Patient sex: M
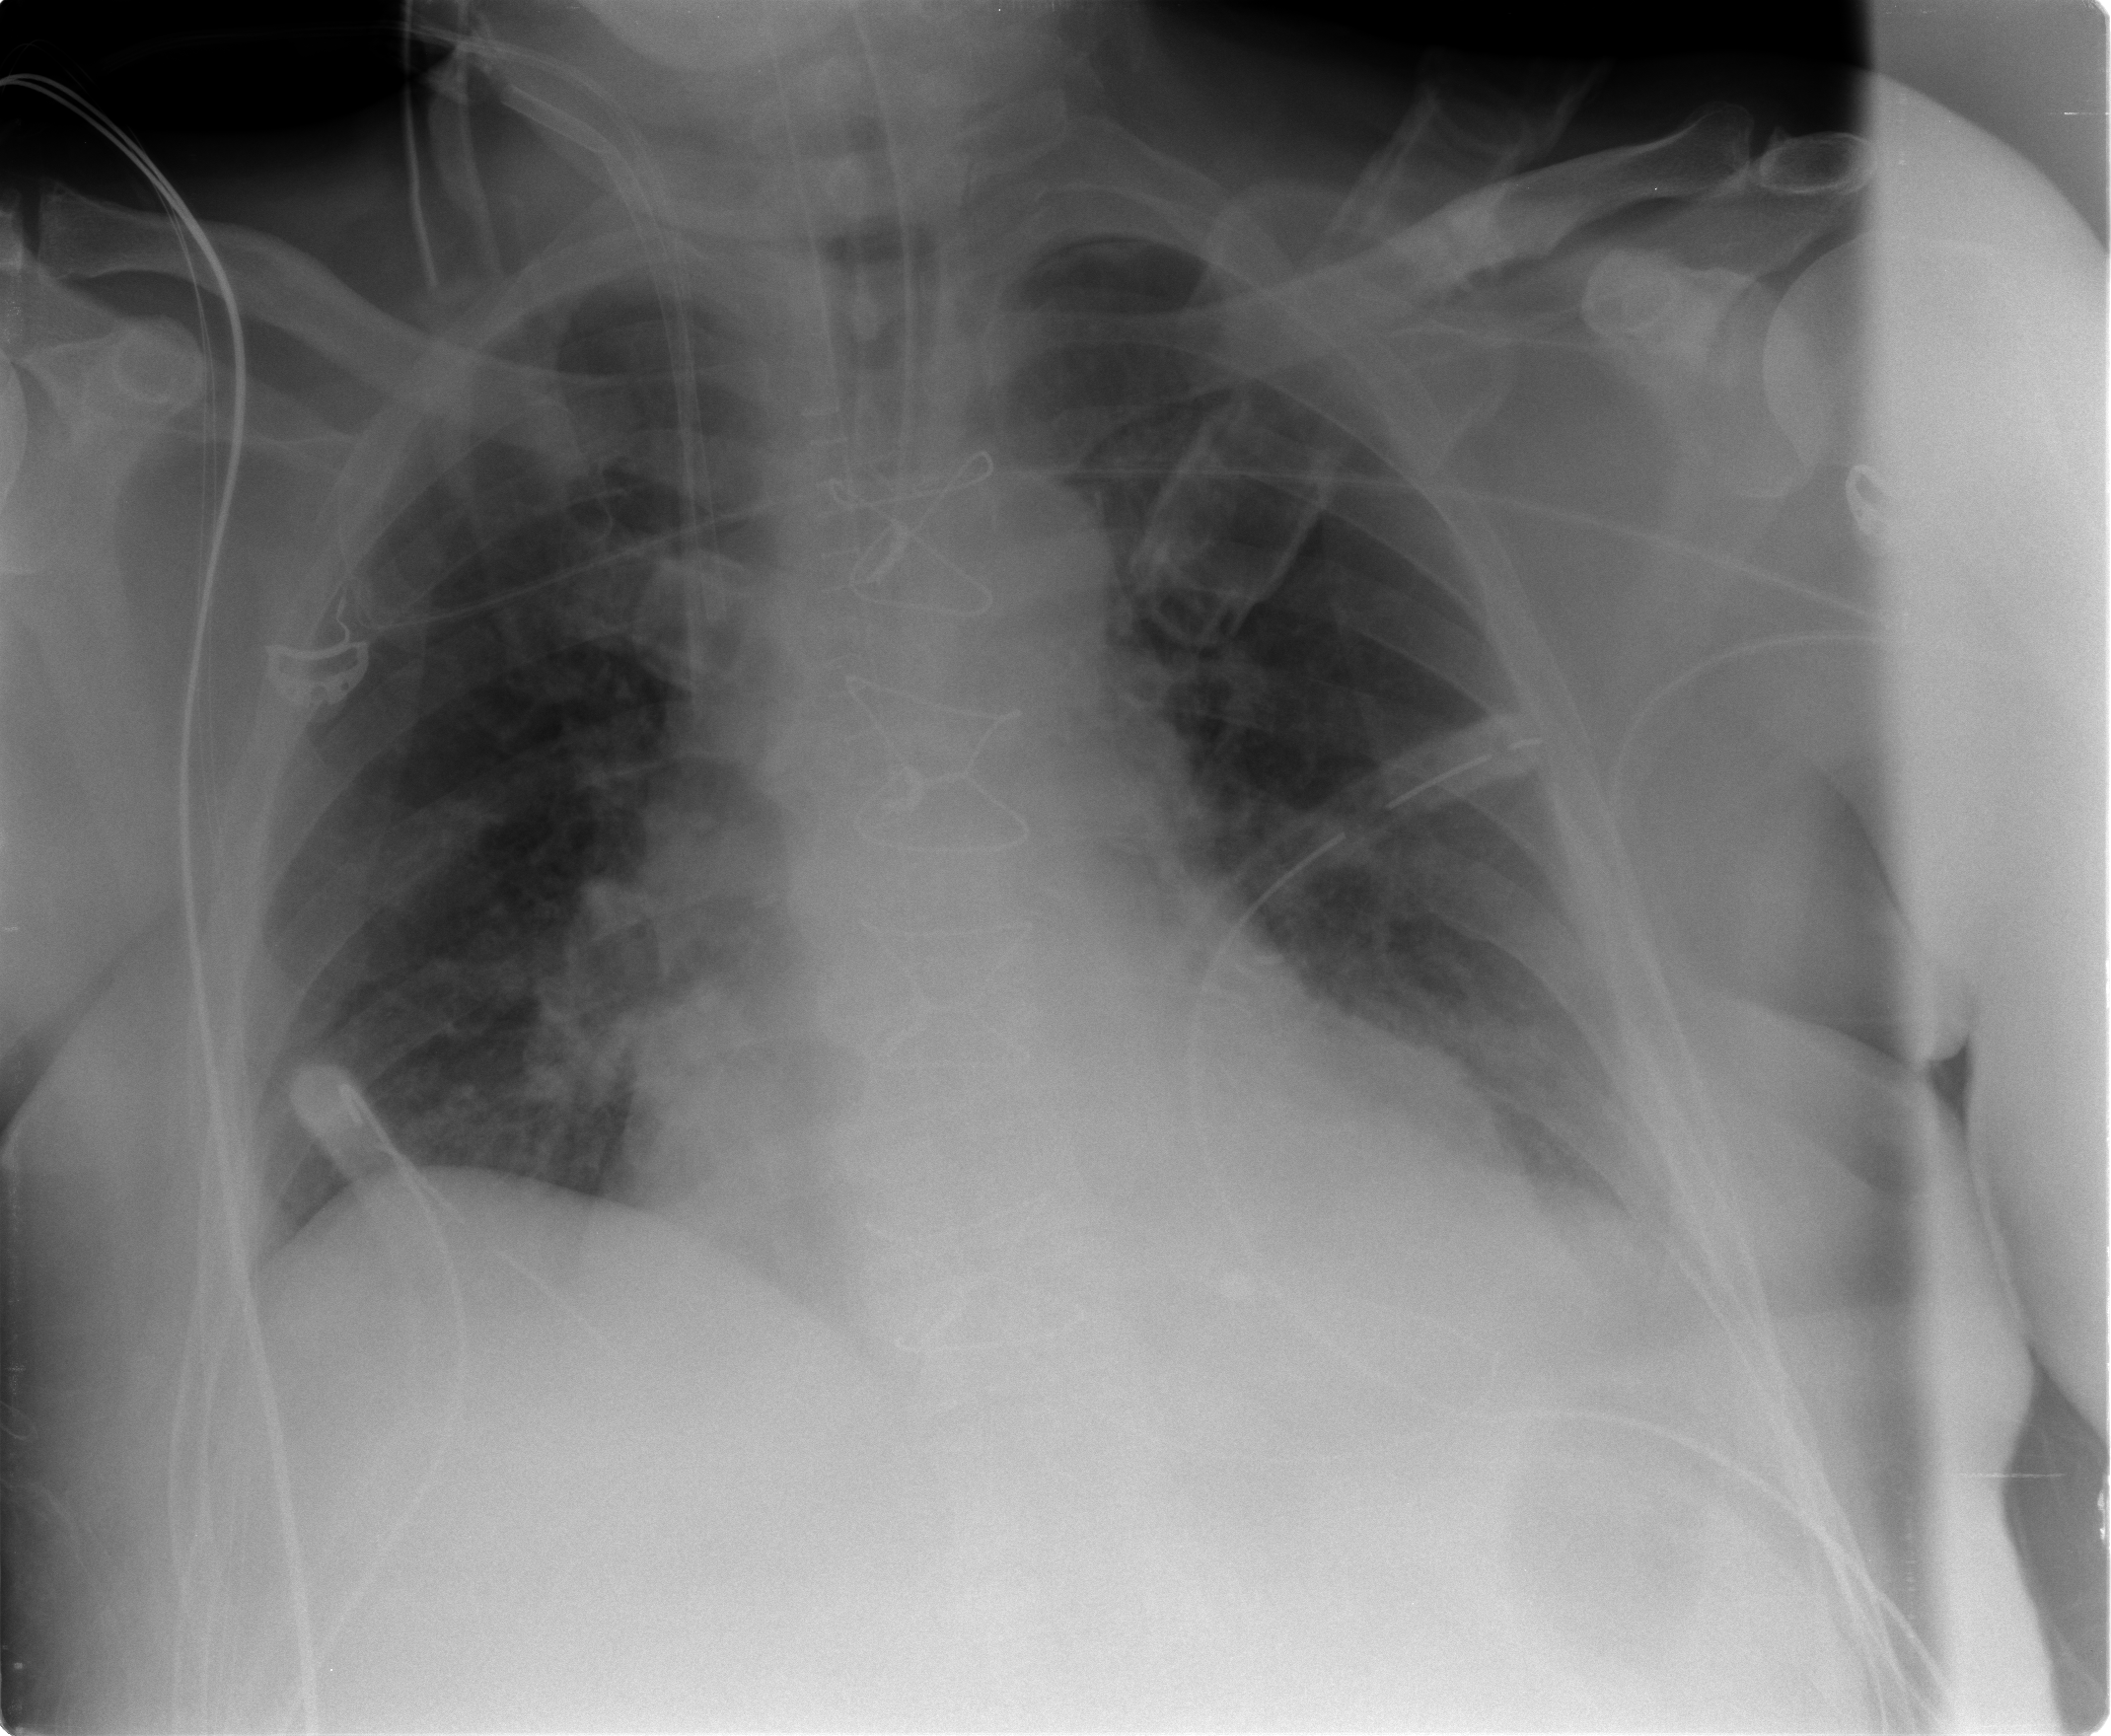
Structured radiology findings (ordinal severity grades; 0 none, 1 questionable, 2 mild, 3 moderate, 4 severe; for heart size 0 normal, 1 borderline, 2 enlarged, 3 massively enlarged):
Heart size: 2
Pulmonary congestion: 2
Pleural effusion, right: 0
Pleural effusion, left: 2
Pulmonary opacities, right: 0
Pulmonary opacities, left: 0
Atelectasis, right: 0
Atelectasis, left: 2